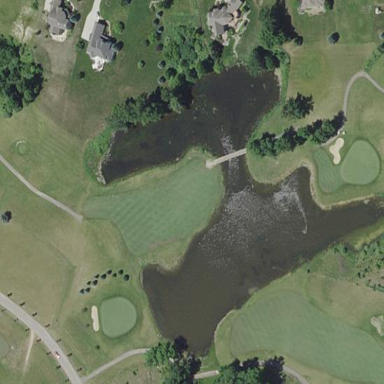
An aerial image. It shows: Golf fairway surrounded by grass.